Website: macys
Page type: customer-info-address
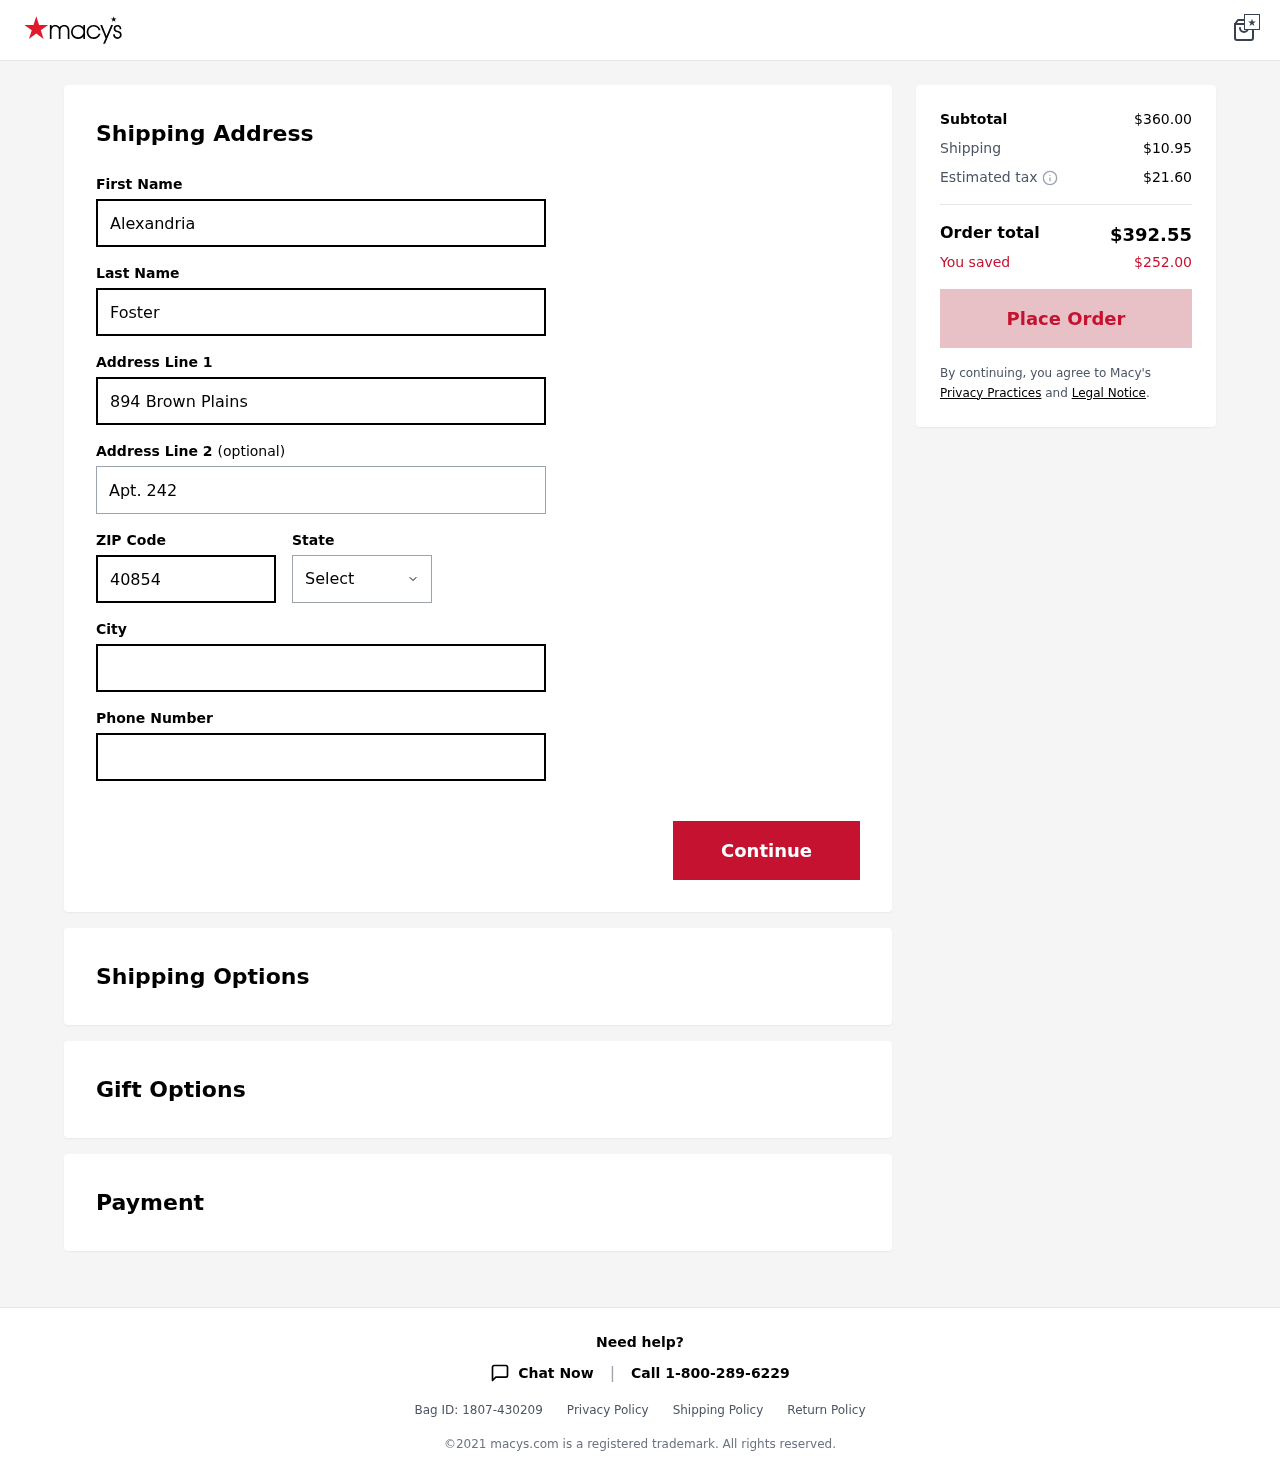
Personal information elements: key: PII_CITY
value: West Spencerfurt
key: PII_FIRSTNAME
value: Alexandria
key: PII_LASTNAME
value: Foster
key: PII_PHONE
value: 3293913547
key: PII_POSTCODE
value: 40854
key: PII_STATE
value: AS
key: PII_STREET
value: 894 Brown Plains
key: PII_STREET2
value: Apt. 242
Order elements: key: ORDER_SUBTOTAL
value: $360.00
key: ORDER_SHIPPING_COST
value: $10.95
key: ORDER_TAX
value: $21.60
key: ORDER_TOTAL
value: $392.55
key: ORDER_SAVINGS
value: $252.00